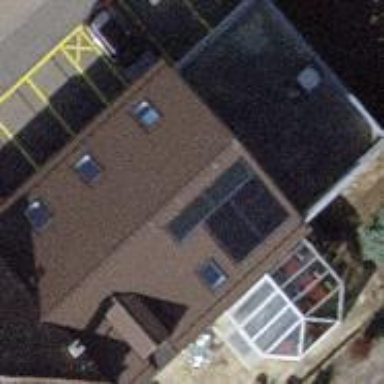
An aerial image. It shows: Restaurant building.